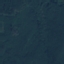
Label: Forest